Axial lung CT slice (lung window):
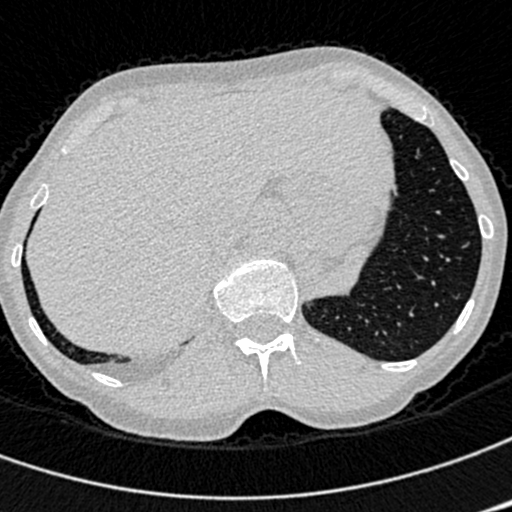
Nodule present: no